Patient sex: F
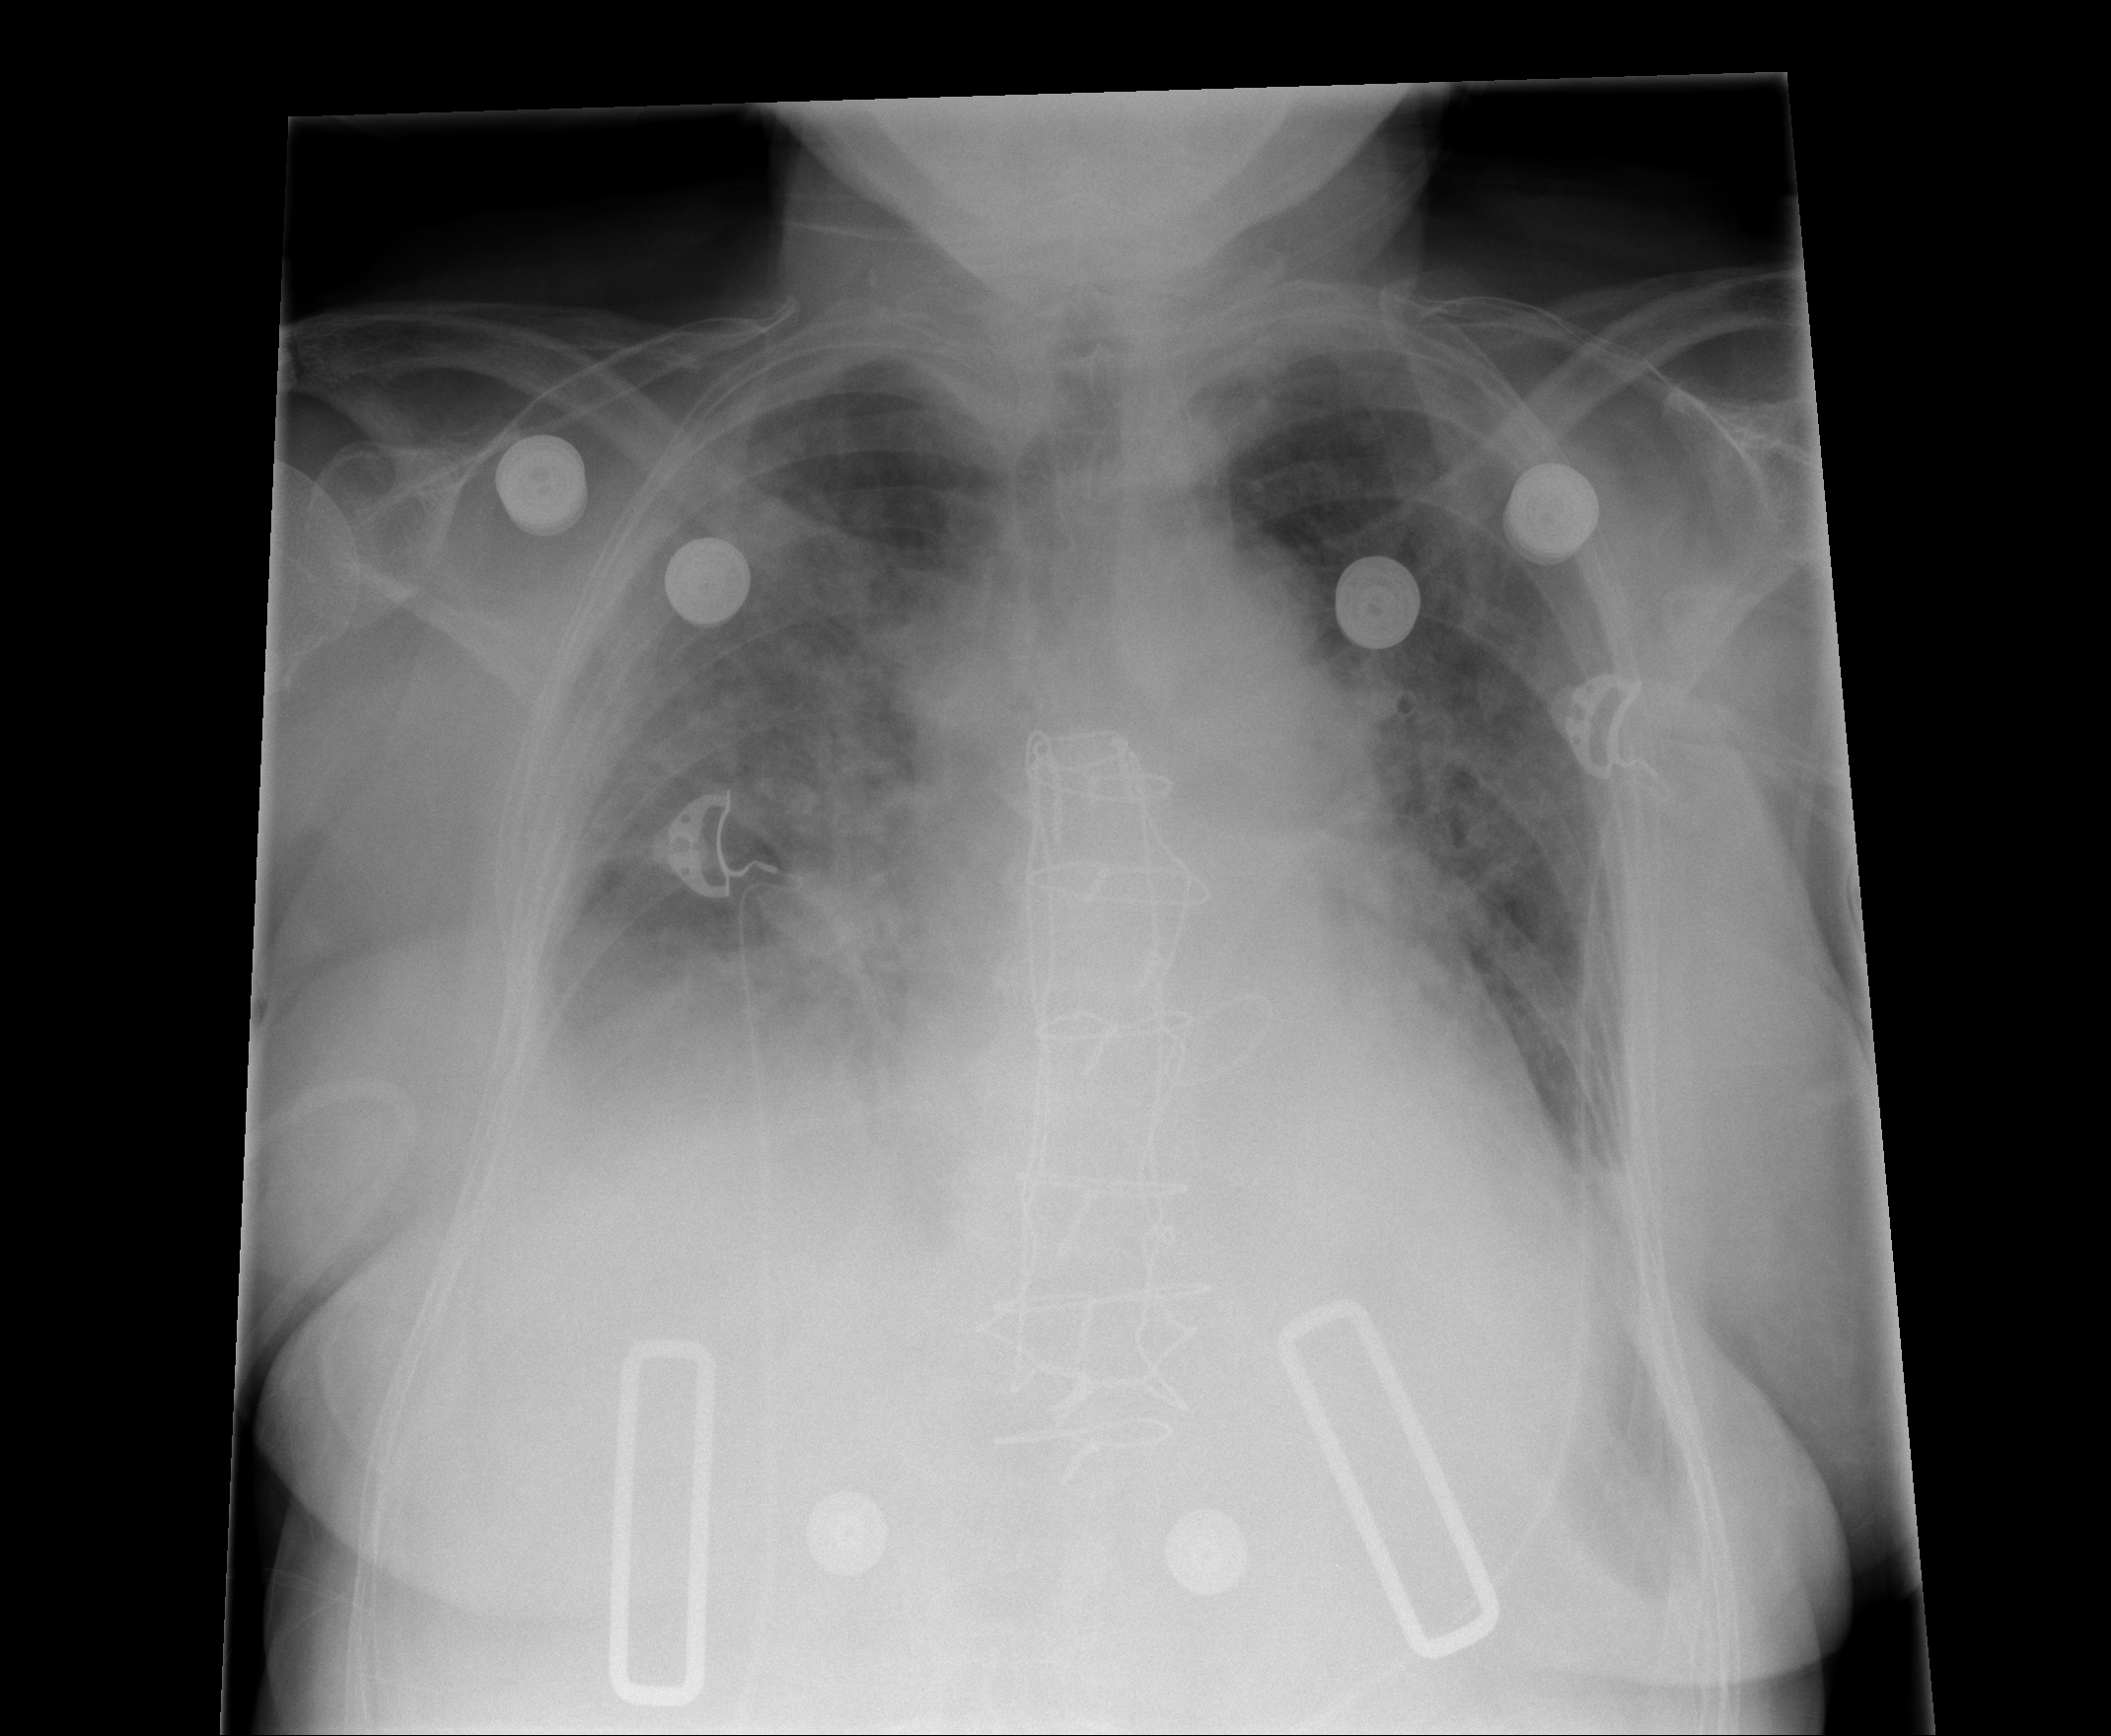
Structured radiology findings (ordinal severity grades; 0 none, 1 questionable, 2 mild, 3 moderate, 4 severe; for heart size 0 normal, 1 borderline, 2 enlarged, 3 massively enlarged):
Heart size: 2
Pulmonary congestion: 3
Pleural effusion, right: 3
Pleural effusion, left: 2
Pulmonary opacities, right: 3
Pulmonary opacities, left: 3
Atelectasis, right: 2
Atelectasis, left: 2